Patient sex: M
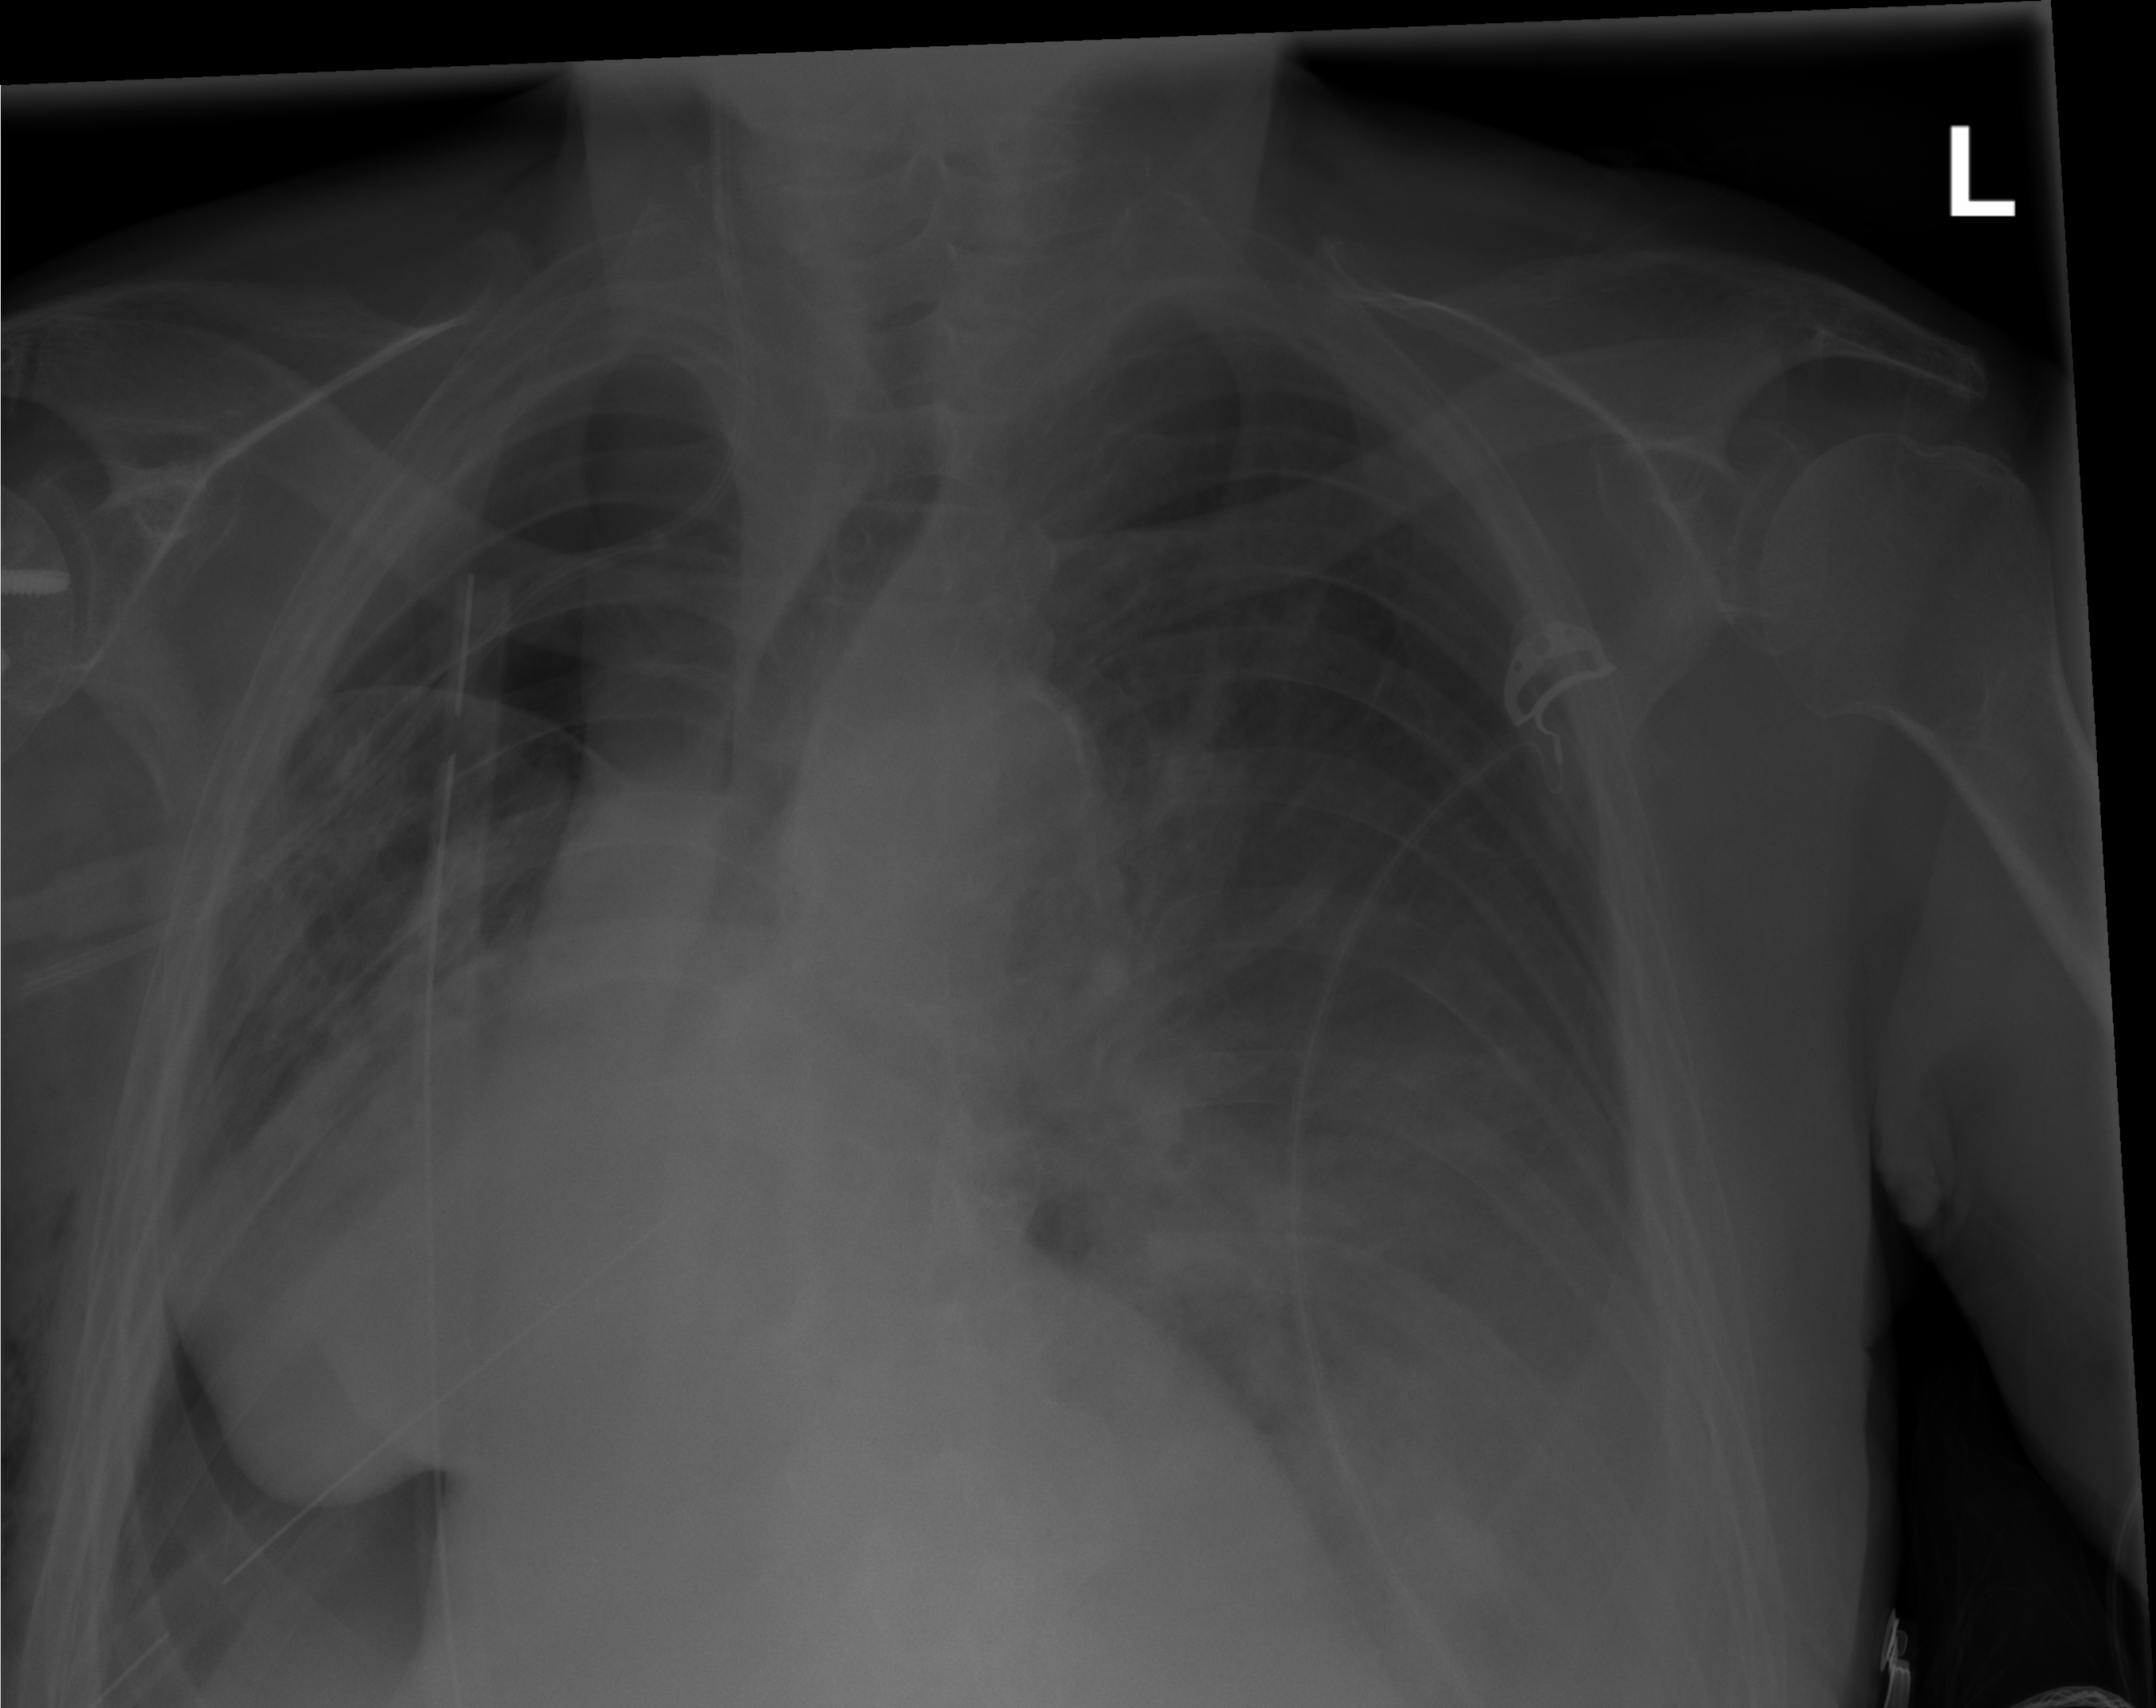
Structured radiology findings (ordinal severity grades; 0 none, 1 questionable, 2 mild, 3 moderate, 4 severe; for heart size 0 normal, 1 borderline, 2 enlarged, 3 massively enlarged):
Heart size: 2
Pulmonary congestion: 0
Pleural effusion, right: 1
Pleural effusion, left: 2
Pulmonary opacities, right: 1
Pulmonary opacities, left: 0
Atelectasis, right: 3
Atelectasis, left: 2